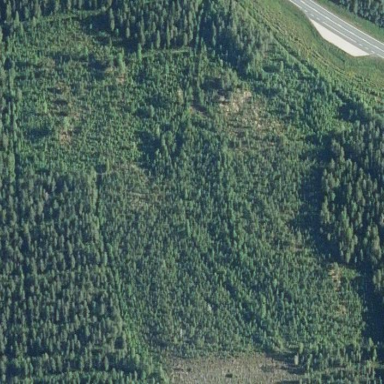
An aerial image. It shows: Patch of scrub vegetation.